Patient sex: F
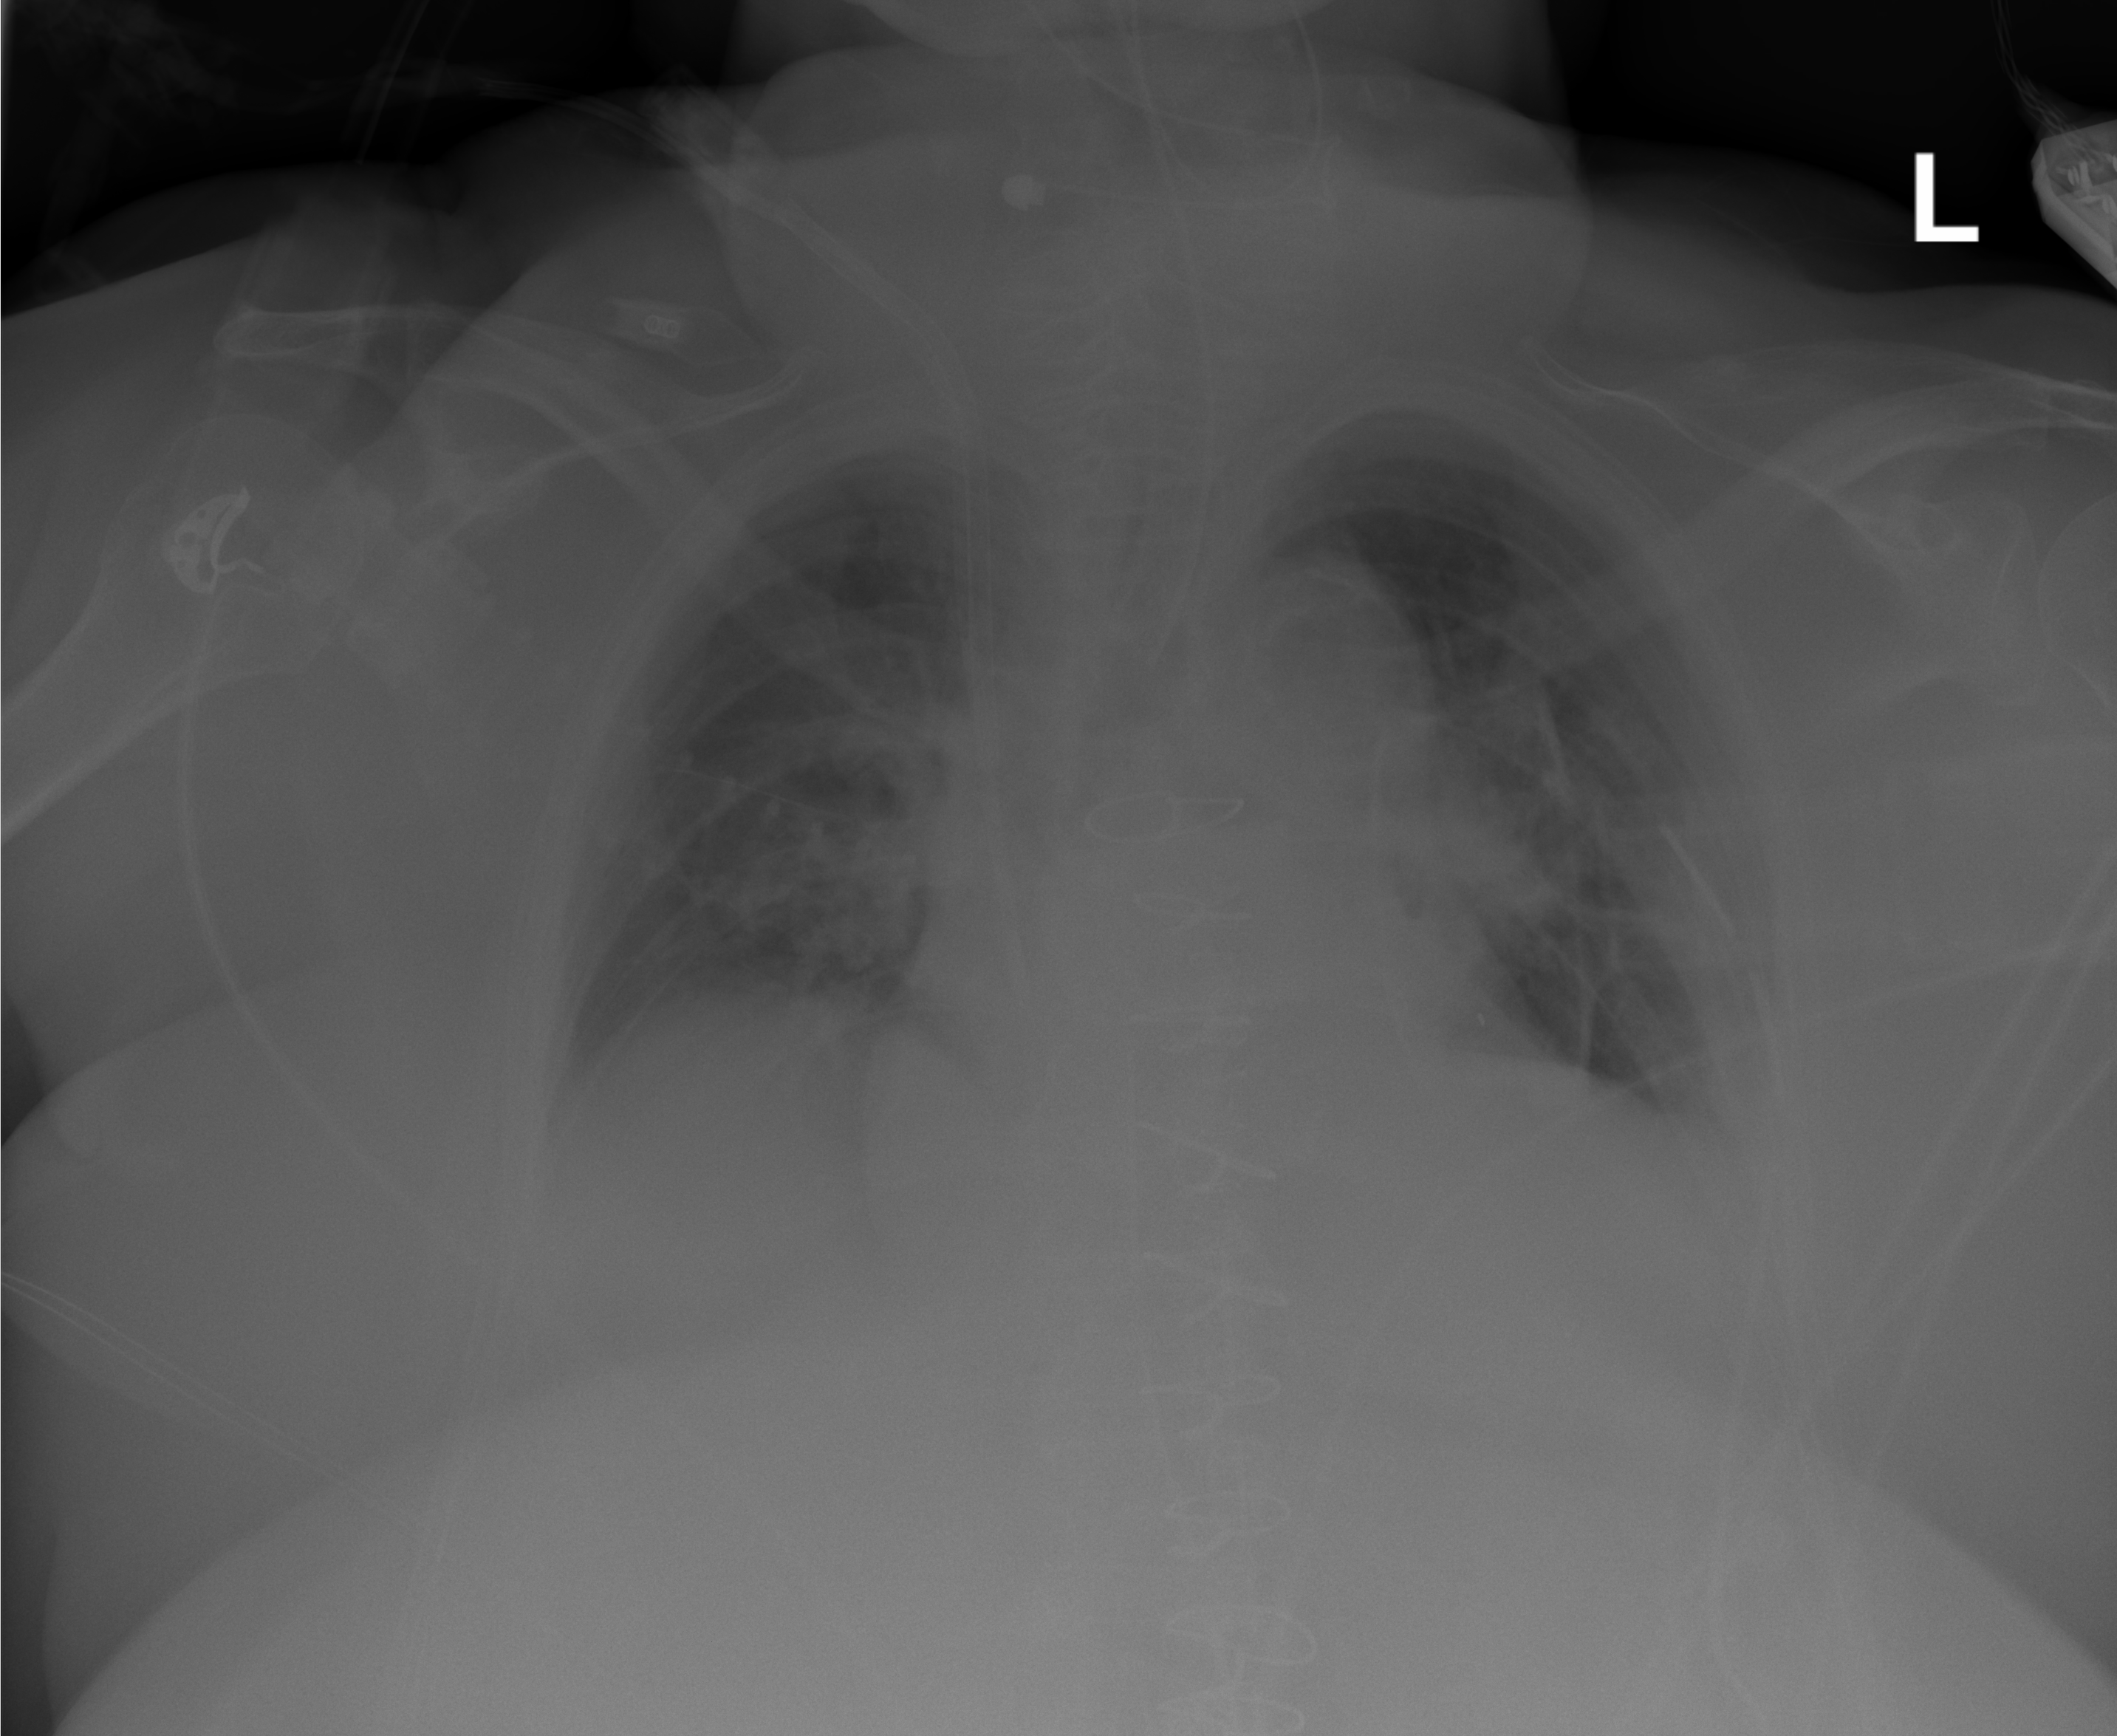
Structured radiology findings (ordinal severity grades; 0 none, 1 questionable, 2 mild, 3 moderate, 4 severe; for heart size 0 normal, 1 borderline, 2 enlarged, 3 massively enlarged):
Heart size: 1
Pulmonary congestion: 1
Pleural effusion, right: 0
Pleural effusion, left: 0
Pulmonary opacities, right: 0
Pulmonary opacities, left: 0
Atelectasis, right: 1
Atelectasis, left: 0